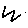
Label: zigzag